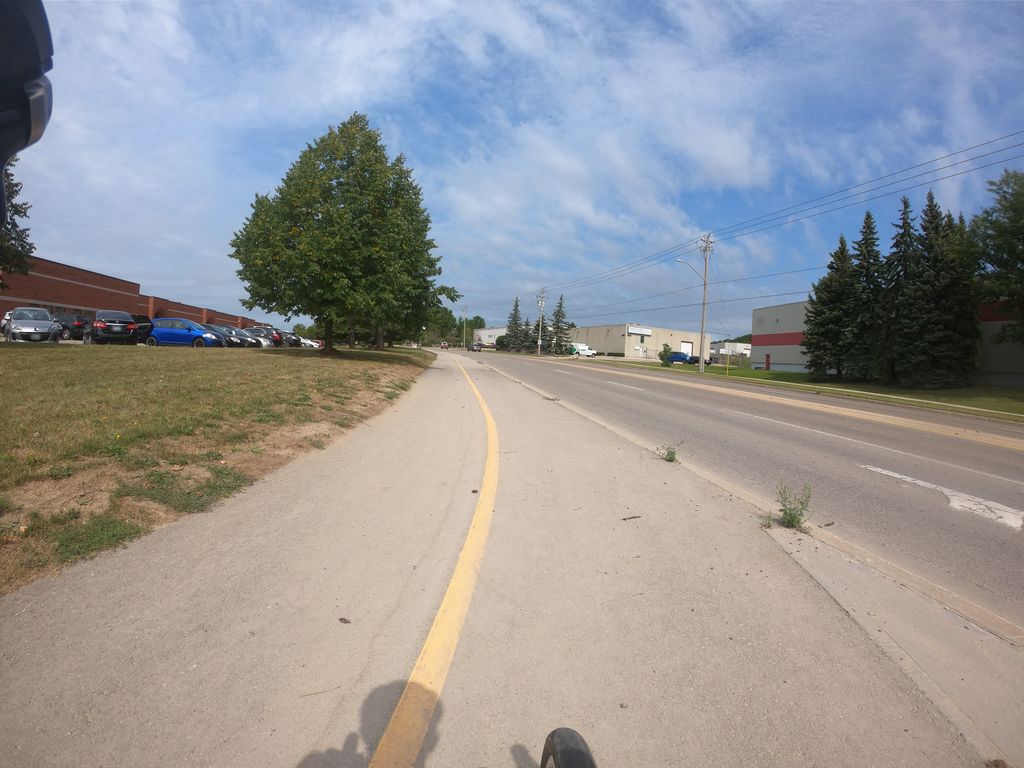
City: kitchener-waterloo